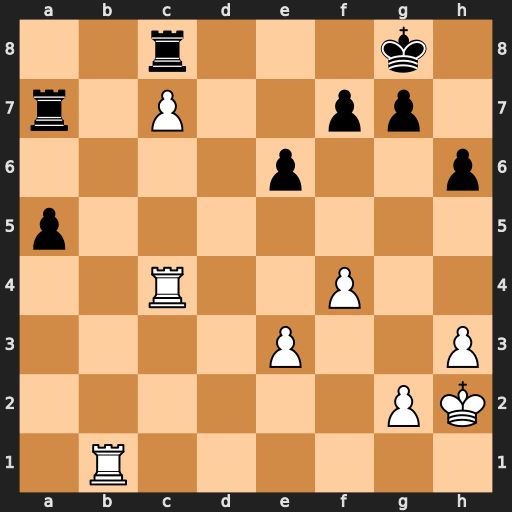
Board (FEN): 2r3k1/r1P2pp1/4p2p/p7/2R2P2/4P2P/6PK/1R6
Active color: w
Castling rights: -
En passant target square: -
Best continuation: Rb8 Rxc7 Rxc8+ Rxc8 Rxc8+